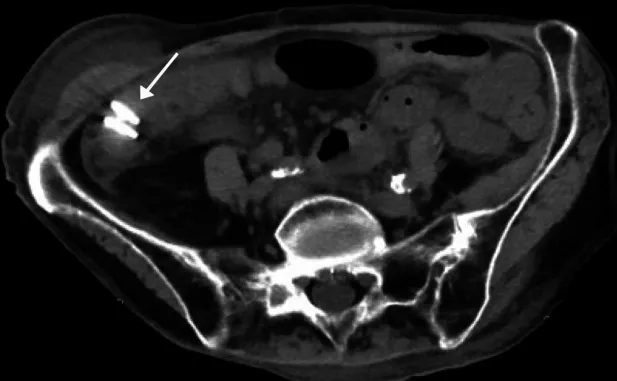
A; CT scan of abdomen/pelvis. . The white arrow shows the endoclip markers within the right colon and minimal surrounding inflammatory changes, which is indicative of a recent polypectomy.
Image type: radiology (ct)